Question: I've got 2 custom widgets, with HTML in each of them. When I'm viewing the site in desktop mode they're displayed fine, but on smaller resolutions (when the widgets are displayed below main content) the text overflows out of the parent div.
You can see this <URL> in the sidebar

Up to now, I have:
HTML:
'''
<div id="cstmwdgt_background_image">
<img src="http://vetromar.com/beta/wp-content/uploads/2013/12/inspection_trip.png" />
<div id="cstmwdgt_text_overlay">
<p class="cstmwdgt_text_style_pink">Realiza tu Viaje de Inspeccion</p>
<br />
<a class="cstmwdgt_btn_pink" href="#">Click Here</a>
</div>
</div>
'''
CSS:
'''
/* CUSTOM WIDGET */
/*BG & Float text*/
#cstmwdgt_background_image {
width:100%;
position: relative;
overflow: visible;
white-space:normal
}
#cstmwdgt_text_overlay {
margin-left: 1px;
margin-top: 1px;
padding-right: 5px;
position: absolute;
top: 2px;
left: 10px;
text-align:left;
max-width: 280px !important;
display:block;
}
/*Text Style - Pink*/
.cstmwdgt_text_style_pink {
color: #e82c90;
font-weight:bold;
font-size: 16px;
font-family: Arial;
}
/*Btn Style - Pink*/
.cstmwdgt_btn_pink {
font-family: Arial, Helvetica, sans-serif;
font-size: 14px;
color: #fff !important;
padding: 5px 10px;
background: #e82c90;
-moz-border-radius: 10px;
-webkit-border-radius: 10px;
border-radius: 10px;
border: 3px solid #d42d89;
-moz-box-shadow:
0px 1px 1px rgba(000,000,000,1),
inset 0px 0px 0px rgba(255,255,255,0);
-webkit-box-shadow:
0px 1px 1px rgba(000,000,000,1),
inset 0px 0px 0px rgba(255,255,255,0);
box-shadow:
0px 1px 1px rgba(000,000,000,1),
inset 0px 0px 0px rgba(255,255,255,0);
text-shadow:
0px -1px 0px rgba(000,000,000,0.2),
0px 1px 0px rgba(255,255,255,0.3);
}
.cstmwdgt_btn_pink:hover{ border: 3px solid #8a1e5a; color: #fff !important;}
'''
Here's a jsfiddle <URL>
I've also tried with 'word-wrap: breakword' but no luck.
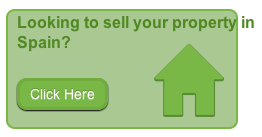
Answer: If you add display: inline-block to your #cstmwdgt_background_image, it will cause the div to collapse around the content and, in turn, force word-wrap for your text.